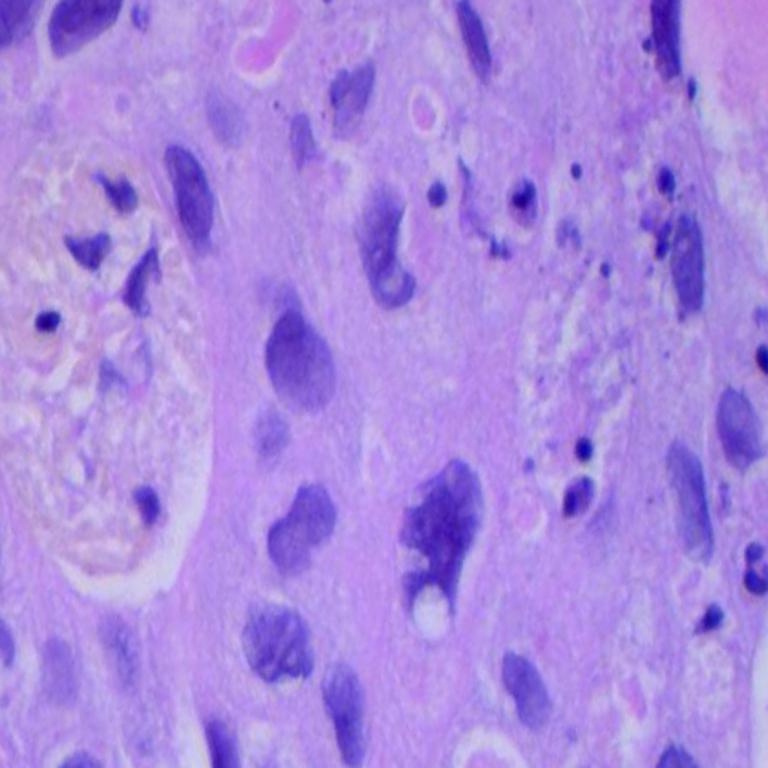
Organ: lung
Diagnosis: squamous carcinomas